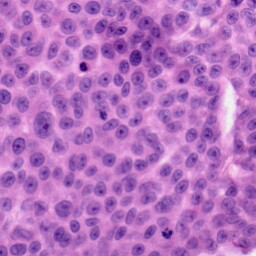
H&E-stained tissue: Skin